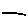
Label: line